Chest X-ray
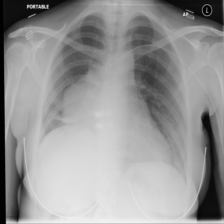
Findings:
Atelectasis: negative
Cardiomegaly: negative
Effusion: negative
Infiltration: negative
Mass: positive
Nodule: negative
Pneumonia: negative
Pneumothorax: negative
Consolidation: negative
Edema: negative
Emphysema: negative
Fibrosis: negative
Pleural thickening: negative
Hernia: negative